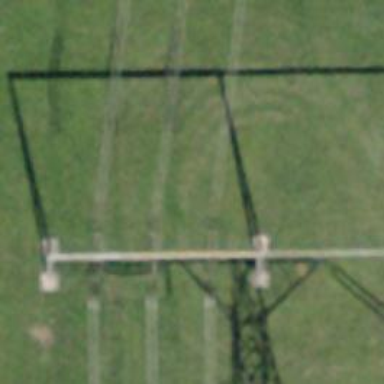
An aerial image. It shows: Power line with three cables.